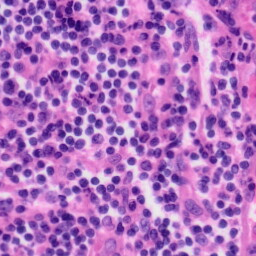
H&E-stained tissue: Tonsil